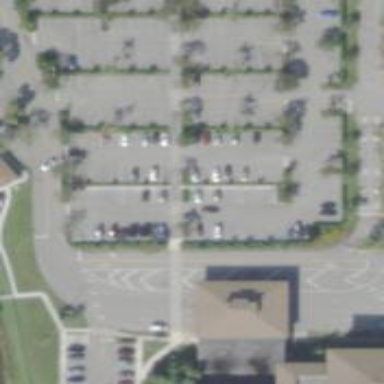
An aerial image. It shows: Parking space is available.